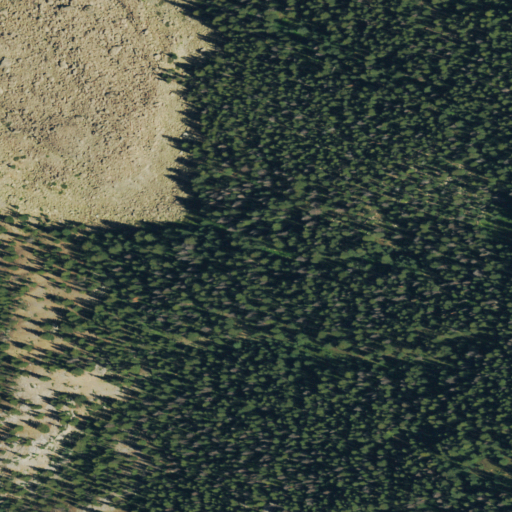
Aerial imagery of plain(s) in Colorado named Hells Half Acre containing evergreen forest, shrub, and grassland